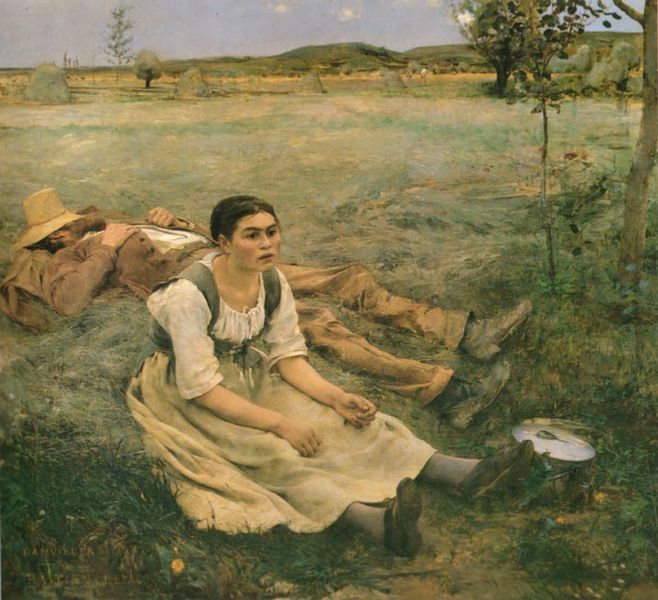
Titel: Les foins, Das Heu
Künstler: Jules Bastien Lepage
Standort: Paris
Institution: Musée d'Orsay
Schlagwörter: baum, blau, blätter, gemälde, hand, himmel, körper, mann, schlaf, schurz, weiß, wolken, bäume, gelb, grün, landschaft, menschen, mädchen, ocker, sitzen, blumen, braun, finger, frankreich, frau, hintergrund, hut, kleid, orange, profil, schwarz, ausblick, blick, gras, wiese, wolke, beige, malerei, rock, bart, hose, jacke, mütze, arm, arme, augen, bluse, gesicht, teller, hände, signatur, baumstamm, feld, felder, horizont, hügel, natur, land, haare, realismus, sitzend, paar, pflanzen, arbeit, bauern, beine, topf, sommer, ruhe, liegen, ruhen, schlafen, schlafend, haltung, mieder, schuhe, acker, ernte, feldarbeit, garben, heu, heuernte, mittag, berge, hitze, herbst, pause, picknick, rast, ausdruck, arbeiter, sitzende, strohhut, sitzt, verträumt, liegend, knöpfe, weste, sonnenhut, bauer, feldarbeiter, stiefel, schuh, palette, liebermann, tracht, wams, müde, himel, naturalistisch, eimer, erschöpft, hirten, liegt, schlafender, hau, heuschober, knecht, mittagsschlaf, landarbeiter, schläft, schlaffen, millet, schalfen, dirndel, felf, siesta, gemäht, ende 19. jahrhundert, verwundert, mahd, lanf, puse, 19, wundersam, paarpause, hintergrunsd, arebiter